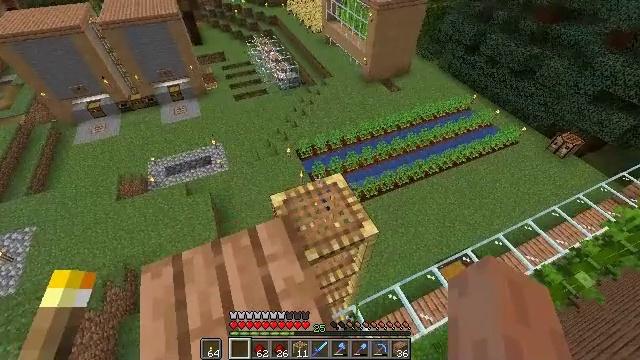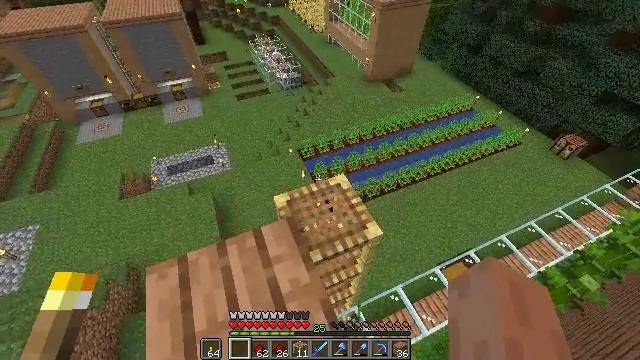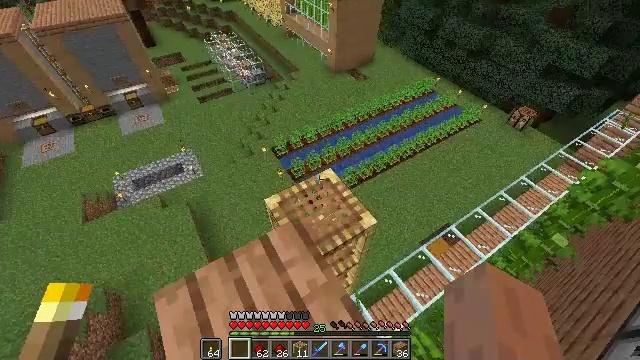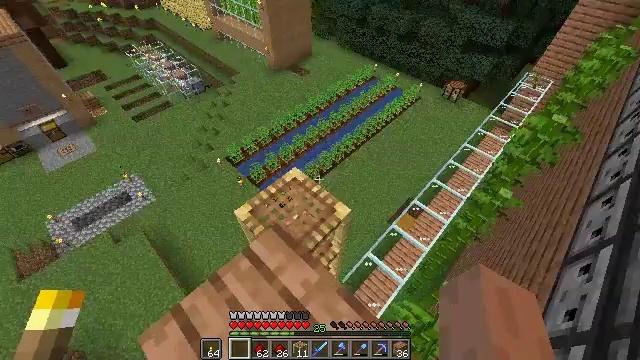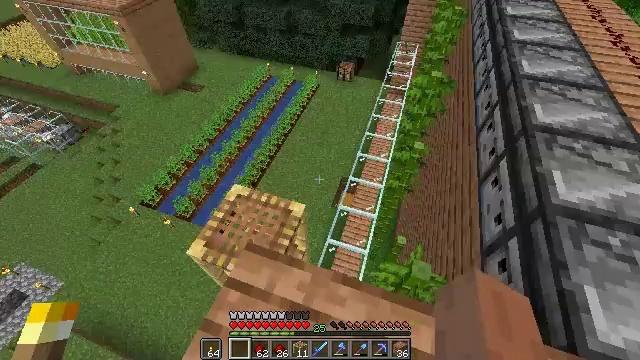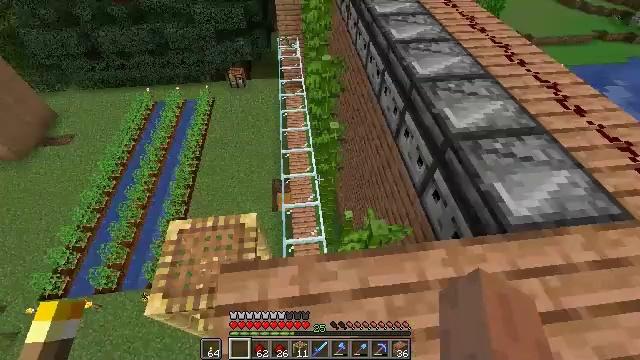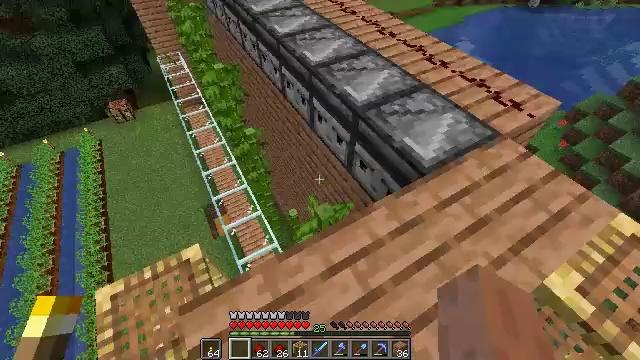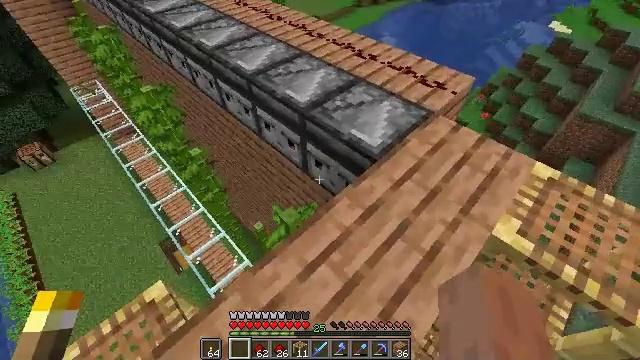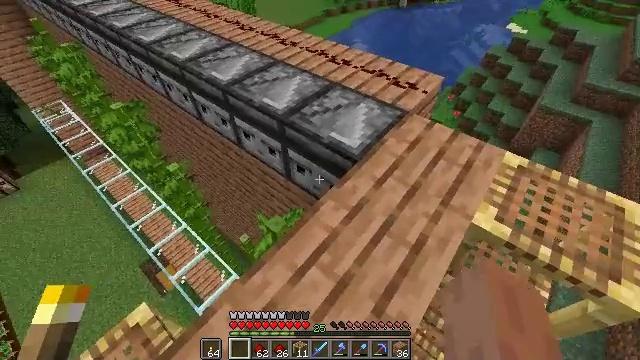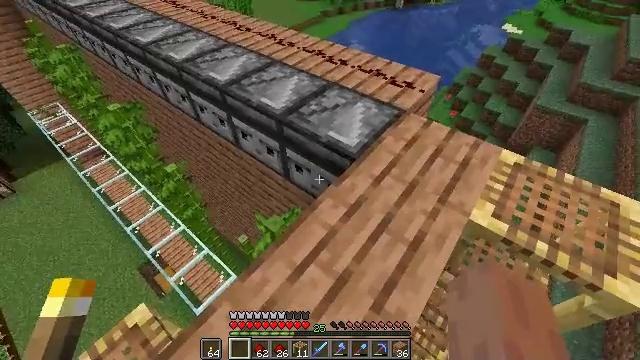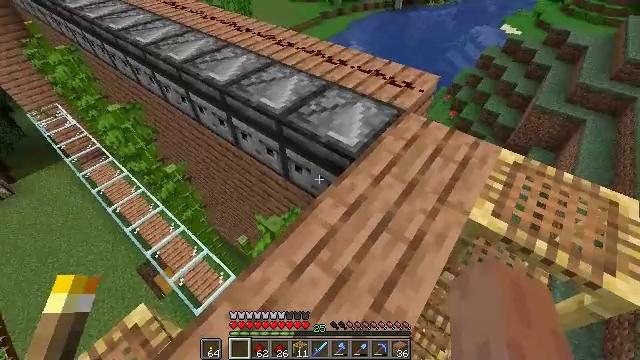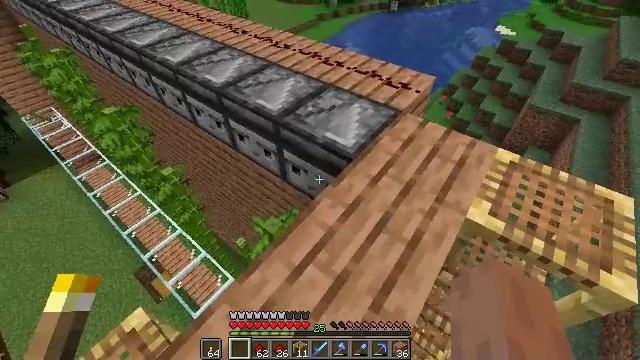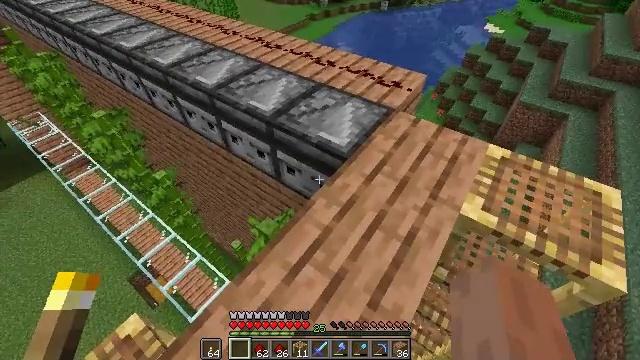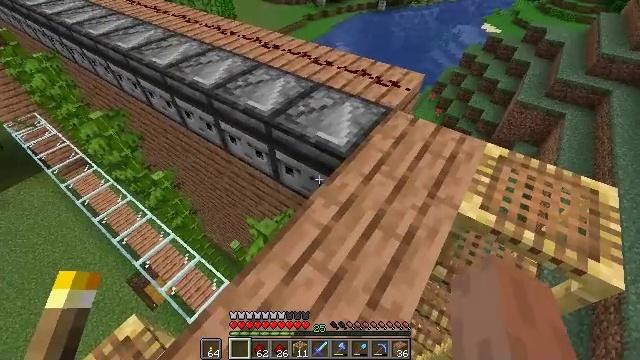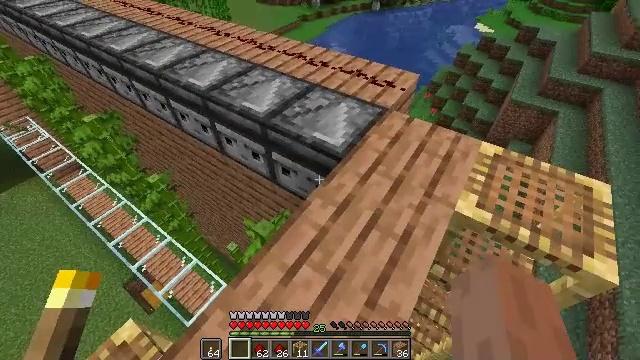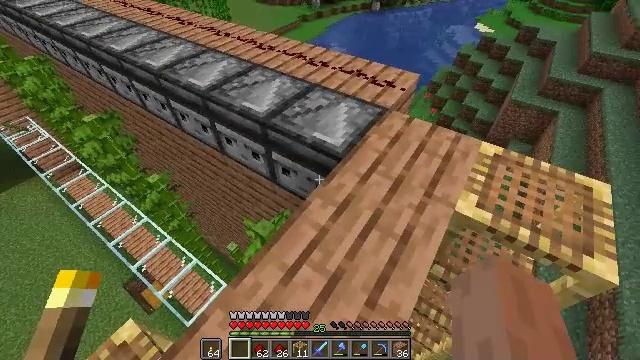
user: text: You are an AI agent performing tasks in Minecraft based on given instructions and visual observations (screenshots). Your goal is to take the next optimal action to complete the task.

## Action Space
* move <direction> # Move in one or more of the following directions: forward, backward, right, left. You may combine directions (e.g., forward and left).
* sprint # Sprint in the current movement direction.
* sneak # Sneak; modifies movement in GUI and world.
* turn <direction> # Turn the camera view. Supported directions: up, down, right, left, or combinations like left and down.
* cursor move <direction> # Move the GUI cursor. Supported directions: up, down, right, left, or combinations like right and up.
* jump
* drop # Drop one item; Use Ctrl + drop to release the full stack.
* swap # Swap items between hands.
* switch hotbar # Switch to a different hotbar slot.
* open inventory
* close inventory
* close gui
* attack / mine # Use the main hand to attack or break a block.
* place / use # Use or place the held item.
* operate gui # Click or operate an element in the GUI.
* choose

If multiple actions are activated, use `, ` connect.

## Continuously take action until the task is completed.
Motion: motion action
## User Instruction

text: Collect some bamboo.
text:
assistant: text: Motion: move left
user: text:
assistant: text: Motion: move left, turn right and down
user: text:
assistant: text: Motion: move left, turn right
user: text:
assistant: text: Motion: move left, turn right
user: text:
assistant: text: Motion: turn right
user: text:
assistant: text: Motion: turn right
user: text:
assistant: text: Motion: turn right and up
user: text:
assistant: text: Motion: turn right and up
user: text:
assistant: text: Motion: no_op
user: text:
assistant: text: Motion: no_op
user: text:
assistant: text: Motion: no_op
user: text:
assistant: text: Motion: turn right
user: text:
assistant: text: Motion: no_op
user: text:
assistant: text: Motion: turn right
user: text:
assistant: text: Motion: no_op
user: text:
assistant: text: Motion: no_op
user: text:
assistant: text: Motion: no_op
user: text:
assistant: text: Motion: no_op
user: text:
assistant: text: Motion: no_op
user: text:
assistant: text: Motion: move left
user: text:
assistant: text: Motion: move left
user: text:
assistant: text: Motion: move left
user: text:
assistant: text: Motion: no_op
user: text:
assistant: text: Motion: no_op
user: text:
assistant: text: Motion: no_op
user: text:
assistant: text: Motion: turn left and up
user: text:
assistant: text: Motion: turn left and up
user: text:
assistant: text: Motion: turn left and up
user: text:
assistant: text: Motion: turn left and up
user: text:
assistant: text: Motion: turn left and up